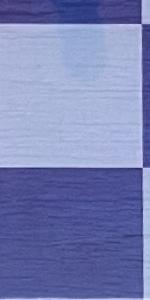
Label: Empty